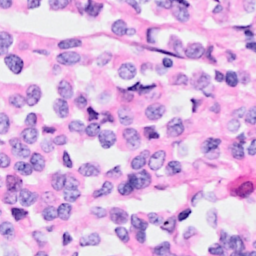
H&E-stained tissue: Breast